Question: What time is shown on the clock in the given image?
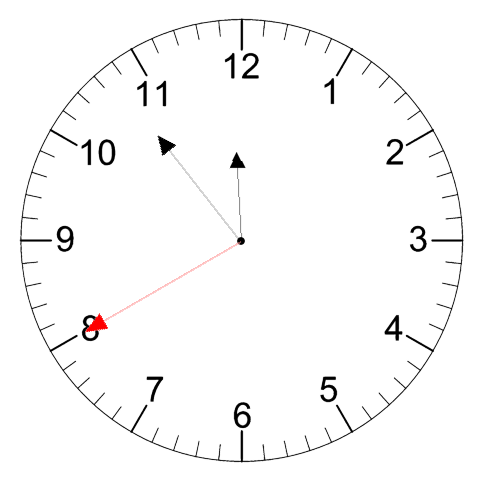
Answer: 11:53:40